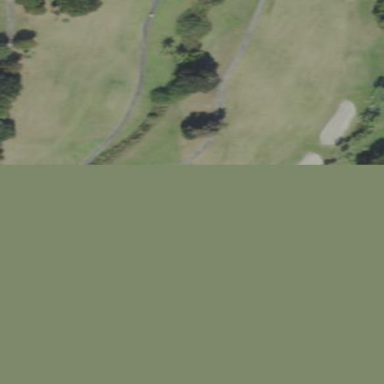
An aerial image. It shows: Golf fairway surrounded by grass.